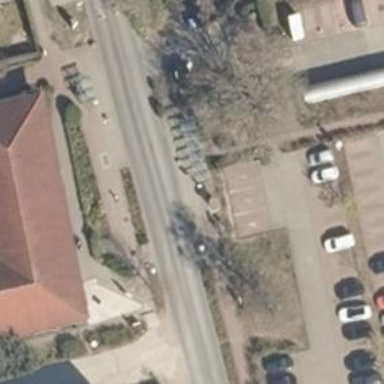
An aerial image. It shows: Footway along the road.